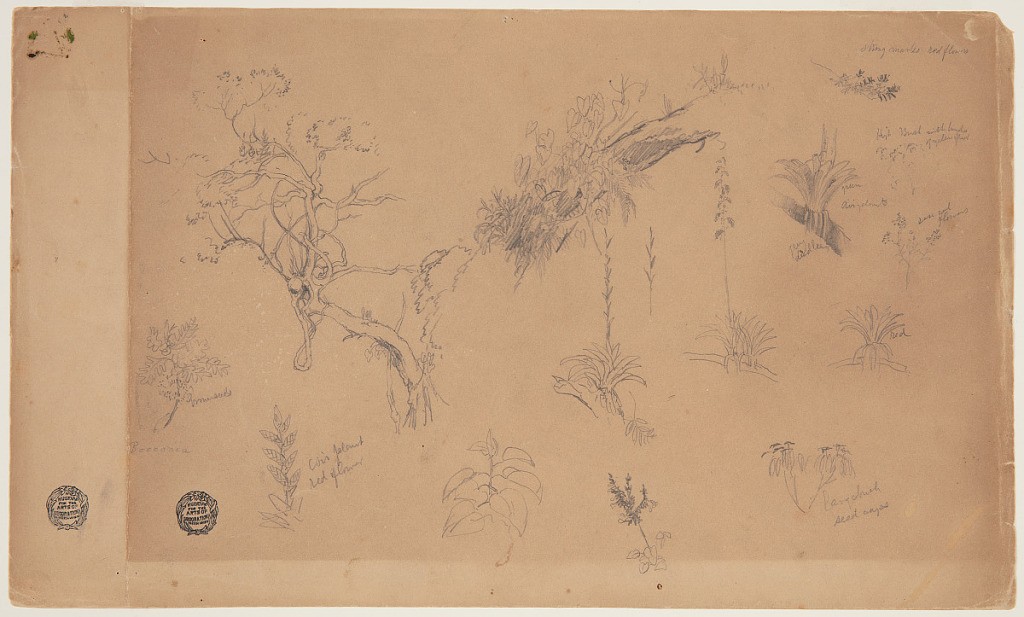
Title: Thirteen Botanical Sketches from Colombia or Ecuador
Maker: Frederic Edwin Church, American, 1826–1900
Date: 1853
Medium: Graphite on tan wove paper
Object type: Drawing
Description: Botanical sketch of several South American plants, either in Colombia or Ecuador. At center right, four drawings of air plants, some with blossoms. Four other small flower studies neighbor these throughout the right half of the composition. At upper center, clustered foliage on a hillside is visible. At left, a contorted tree is visible along with three other plant studies below.